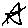
Label: star